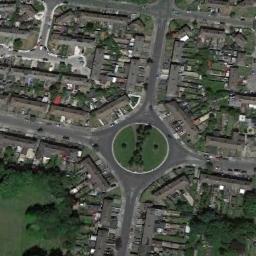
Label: roundabout